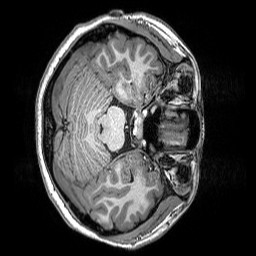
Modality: T1w
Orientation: axial
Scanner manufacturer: siemens
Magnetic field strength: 3 T
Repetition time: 2.5 s
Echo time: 0.00343 s